Question: I'm am using the Bonobo Git Server on IIS for a while and it works fine.
I hardly ever use the web interface and if I do, I log in as a normal user.
Today I logged in as the administrator but the admin links at the top are missing.
Normally I should see:

but I only get the normal user links, the 'create new repository' button doesn't show up and when I go to:
'''
../Settings/Index
'''
I get an:
> Unauthorized - You don't have permission for the selected action or page
I am sure I'm logged in as the admin user and the role membership has not been changed, but it seems I'm just a normal user.
There are no errors in the Bonobo or Windows logs.
I copied the site to my local server and the same files work just fine, I see the full admin interface.
I know some server hardening has taken place on the production server, but I don't know the details.
Does anybody has an idea what could case this?
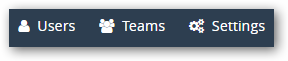
Answer: I investigated the on the production machine and it turns out they remove many unused modules and handlers from IIS on the machine level.
They did tests on all sites and the Bonobo Git Server seemed to work fine.
Considering the problem, the admin user is not recognized as an admin, I looked at the source code for Bonobo and they are using 'User.IsInRole'.
So it seems it they are using the ASP.NET membership provider.
I then looked at the removed IIS modules, one of them is:
'''
System.Web.Security.RoleManagerModule
'''
removing that locally resulted in exact the same problem I experienced on the production server.
So I ask the server admin to add that module back in:
'''
New-WebManagedModule -Name RoleManager -Type System.Web.Security.RoleManagerModule -Precondition "managedHandler"
'''
and everything is working fine, the admin user is a full administrator again.